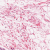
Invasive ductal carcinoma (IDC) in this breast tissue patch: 0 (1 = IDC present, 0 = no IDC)